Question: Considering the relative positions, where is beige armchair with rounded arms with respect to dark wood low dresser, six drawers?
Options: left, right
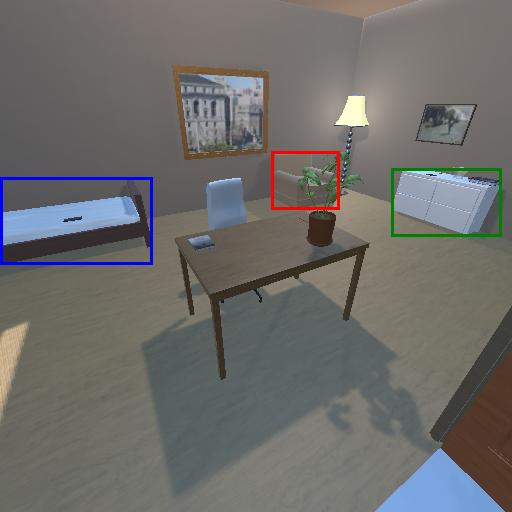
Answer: left